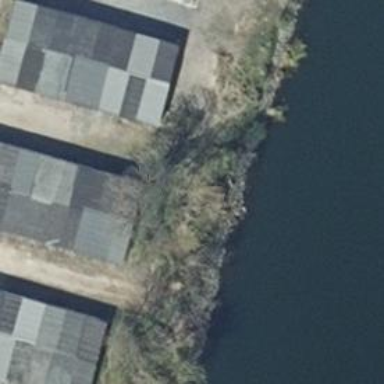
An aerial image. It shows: Group of garages.